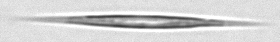
Label: Calciosolenia_brasiliensis